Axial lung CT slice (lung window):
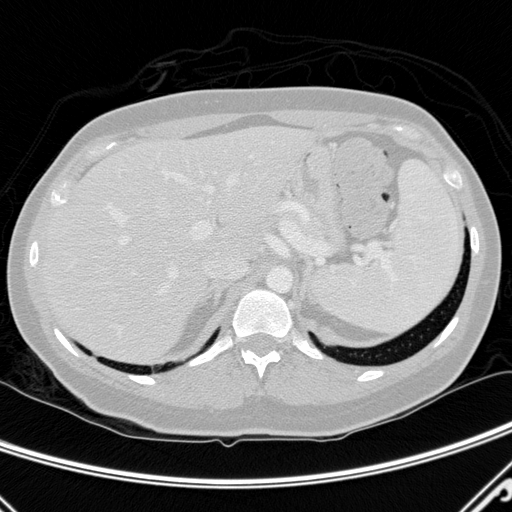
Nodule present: no